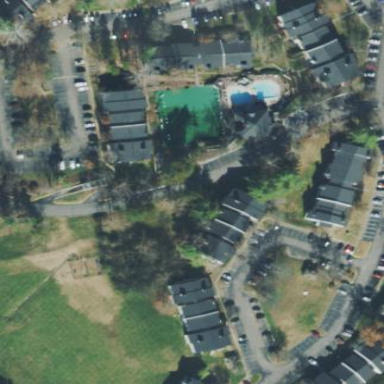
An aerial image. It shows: Residential area within neighborhood.